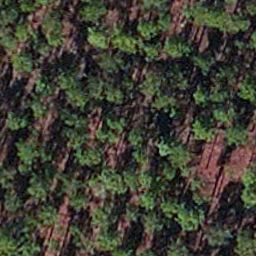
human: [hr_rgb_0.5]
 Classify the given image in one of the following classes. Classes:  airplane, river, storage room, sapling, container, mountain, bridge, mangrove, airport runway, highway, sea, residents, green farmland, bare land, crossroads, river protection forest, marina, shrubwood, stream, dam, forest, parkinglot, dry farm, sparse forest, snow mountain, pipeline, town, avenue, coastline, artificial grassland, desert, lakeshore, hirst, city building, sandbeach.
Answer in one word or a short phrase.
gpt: sapling